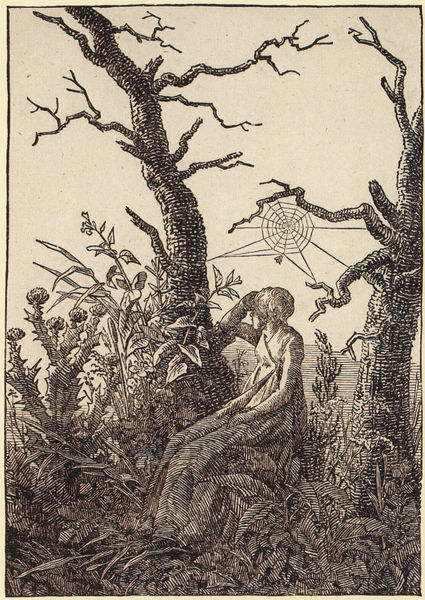
Titel: Die Frau mit dem Spinnennetz zwischen kahlen Bäumen
Künstler: Caspar David Friedrich
Standort: Dresden
Institution: Staatliche Kunstsammlungen, Kupferstich-Kabinett
Schlagwörter: baum, blätter, dunkel, hand, himmel, kopf, laub, meer, schatten, weiß, baumstämme, bäume, grün, landschaft, mädchen, sitzen, äste, blume, blumen, frau, grau, hell, kleid, licht, schwarz, zeichnung, blick, blüten, gras, tier, wiese, rock, arm, arme, tod, trauer, ast, baumstamm, einsamkeit, ferne, gräser, natur, schilf, stamm, zweige, busch, einsam, sonne, sträucher, figur, gewand, haare, sitzend, kind, blatt, pflanze, pflanzen, traurig, wald, garten, löwenzahn, holzschnitt, trocken, grafik, graphik, kahl, vegetation, winter, rast, ausschau, stämme, hands, white, women, black, dark, dress, female, gray, grey, hair, lady, robe, seated, sitting, skirt, woman, yellow, detail, melancholie, flowers, gown, looking, pattern, picture, pink, print, farn, fern, plant, stimmung, allein, nachdenklich, warten, aufstützen, gedanken, fliege, blumenwiese, gestalt, abgewandt, tusche, denken, zweig, lichtung, weinen, druck, druckgraphik, schnitt, schwarz-weiss, schraffur, radierung, stich, woodcut, gestik, distel, lilie, profile, unterholz, wood, natu, sehnsucht, sad, flower, moor, karg, sky, tree, geäst, dickicht, rinde, field, girl, head, lake, nature, seated woman, water, disteln, unkraut, trees, verdorrt, death, knorrig, blattlos, autumn, forest, grass, light, garden, plants, dürer, insekt, drawing, paper, kraut, kupferstich, black and white, frame, gaze, look, kräuter, color, shadow, wilderness, etching, illustration, line, monochrome, sketch, allegory, netz, fall, leaning, twisted, cloudy, dead, grünzeug, sinnend, person, human, park, rufen, stump, leaves, pose, trunk, ink, ground, close up, thinking, engraving, pencil, gars, lines, bare, branches, stacheln, figure, leaf, outdoors, grübeln, forrest, colour, linear, simple, staring, spinne, cactus, ferns, butterfly, primel, black white, carving, kaltnadelradierung, spinnennetz, tan, ampfer, barren, branch, dead tree, hatching, rest, waiting, langes kleid, weeds, potrait, woods, monochromatic, landcshaft, diestel, parc, corn, melancholy, cream, foliage, spinngewebe, spinnwebe, crosshatching, game, sadness, trunks, blendet, strange, overgrown, alone, woman sitting, ausschau halten, 19. jahrhundert, ter, spider, no, hopeless, dorn, net, spinnenwebe, 1200, sitend, cobweb, thistle, web, spiderweb, thisle, etch, dres, distle, twig, printmaking, searching, ariadne, connected, prink, twigs, insect, dandelion, hide, decay, thistles, karden, spider cobb, cobb, tüsche, dead trees, disteln#hand, ourside, spinneweb, dürrholz, thistel, spiderwebs, englischer biedermeier, girl sitting, spader, 거미줄이 있다, 나뭇잎이 없다, 여자가 앉아있다, druckjgraphik, karben, nnature